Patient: sex F, age 27
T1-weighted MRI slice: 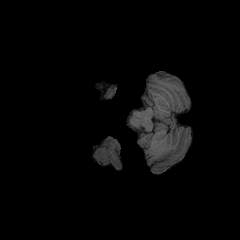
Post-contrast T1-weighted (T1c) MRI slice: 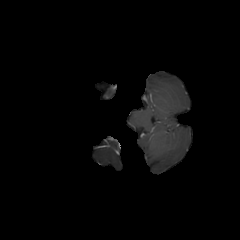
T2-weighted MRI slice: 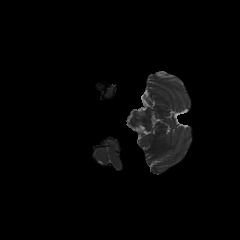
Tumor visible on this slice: no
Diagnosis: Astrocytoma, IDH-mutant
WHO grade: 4